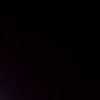
Label: space